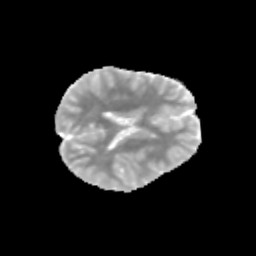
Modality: MD
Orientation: axial
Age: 10
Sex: female
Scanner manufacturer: siemens
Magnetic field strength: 3 T
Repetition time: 3.8 s
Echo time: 0.07 s